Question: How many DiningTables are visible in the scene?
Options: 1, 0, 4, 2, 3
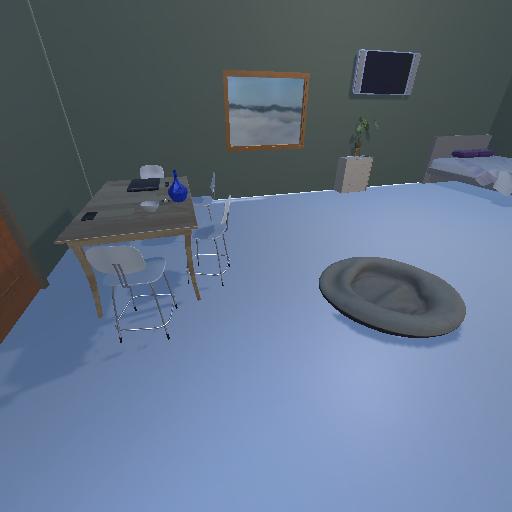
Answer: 1